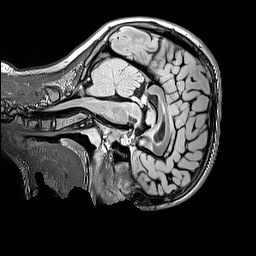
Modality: FLAIR
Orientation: sagittal
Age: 13
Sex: female
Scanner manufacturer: siemens
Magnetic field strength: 3 T
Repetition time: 5 s
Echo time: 0.388 s